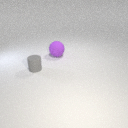
large purple rubber sphere to the right of small gray rubber cylinder